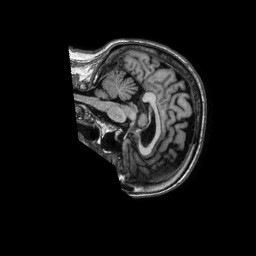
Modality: T1w
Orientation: sagittal
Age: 63
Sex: female
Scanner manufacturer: philips
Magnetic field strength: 1.5 T
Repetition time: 0.007054 s
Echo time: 0.003181 s